一年级 · 算术
下图中最小的数是 0 。

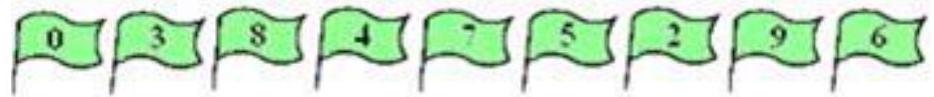
答案: \sqrt{ }$